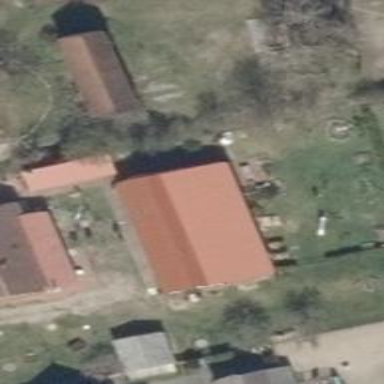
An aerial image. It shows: Shed building.